Interaction volume radius: 5 \u00c5
Interaction volume height: 30 \u00c5
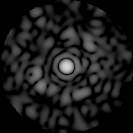
Disorder parameter: 0.8403